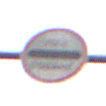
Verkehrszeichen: Zollstelle
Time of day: Midday
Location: Outdoor (RoadRail)
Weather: Overcast
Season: NotSpecified
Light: Natural